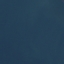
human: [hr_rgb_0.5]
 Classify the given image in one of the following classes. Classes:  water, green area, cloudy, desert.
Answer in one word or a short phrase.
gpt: water